Question: I've attached a screenshot for which the following 'Border' legend applies:
Yellow = 'JPanel' with 'BorderLayout'
Blue = 'JPanel' with 'GridBagLayout'
Fuchsia = 'JPanel' with 'FlowLayout'
There are two panels not blocked out in colors that warrant mentioning:
1) The title panel where the word "Primary" is displayed; this panel is at 'BorderLayout.NORTH' in "Yellow" panel.
2) The image panel where the image of the device is located; this panel is a sibling to "Fuchsia"

"Blue" is at 'BorderLayout.CENTER' in "Yellow" while "Fuchsia" and the image panel are given the following constraints:
'''
GridBagConstraints c = new GridBagConstraints();
c.weightx = 1.0;
c.weighty = 1.0;
c.gridx = 0;
c.gridy = 0;
c.anchor = GridBagConstraints.NORTHWEST;
c.insets = new Insets(0, 10, 0, 0);
c.fill = GridBagConstraints.BOTH;
//"Blue".add(imagePanel, c);
c.weighty = 0.80;
c.gridy = 1;
c.fill = GridBagConstraints.HORIZONTAL;
//"Blue".add("Fuchsia", c);
'''
As you can probably tell from the image, I'm trying to get rid of the "wasted" space in "Blue" right below "Fuchsia". I don't seem to be able to do it with 'GridBagConstraints', so am I just using the wrong 'LayoutManager'? It looks to me like "Blue", who is at 'CENTER' in the 'BorderLayout' is just giving each child 'JPanel' half of the available space and reserving the remainder space instead of contracting upward. What am I missing here? Is this simply a matter of setting a preferred or maximum size on "Fuchsia"? it doesn't seem like that will get me where I want to be, since the border around "Fuchsia" (which is covered by my color coding) is where I want the end of the component to be.
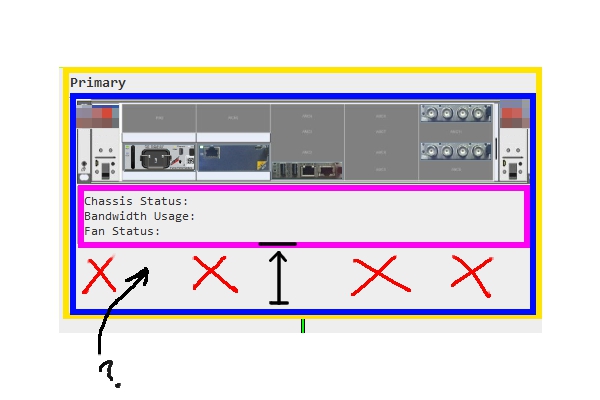
Answer:
Have a look at this output, from this code example :
'''
import java.awt.*;
import javax.swing.*;
public class LayoutTest
{
private void displayGUI()
{
JFrame frame = new JFrame("Layout Test");
frame.setDefaultCloseOperation(JFrame.EXIT_ON_CLOSE);
JPanel contentPane = new JPanel();
contentPane.setOpaque(true);
contentPane.setBackground(Color.YELLOW);
contentPane.setLayout(new BorderLayout(2, 2));
JPanel topPanel = new JPanel();
topPanel.setLayout(new FlowLayout(FlowLayout.LEFT));
JLabel headingLabel = new JLabel("Primary");
topPanel.add(headingLabel);
contentPane.add(topPanel, BorderLayout.PAGE_START);
JPanel centerPanel = new JPanel();
centerPanel.setOpaque(true);
centerPanel.setBackground(Color.BLUE);
centerPanel.setLayout(new GridBagLayout());
GridBagConstraints gbc = new GridBagConstraints();
gbc.anchor = GridBagConstraints.FIRST_LINE_START;
gbc.fill = GridBagConstraints.BOTH;
gbc.weightx = 1.0;
gbc.weighty = 0.2;
gbc.gridx = 0;
gbc.gridy = 0;
JPanel imagePanel = new JPanel();
JLabel imageLabel = null;
try
{
imageLabel = new JLabel(
new ImageIcon(
new java.net.URL(
"http://pscode.org/"
+ "tame/screenshot/"
+ "landscape/slider1.gif")));
}
catch(Exception e)
{
e.printStackTrace();
}
imagePanel.add(imageLabel);
centerPanel.add(imagePanel, gbc);
JPanel detailsPanel = new JPanel();
detailsPanel.setOpaque(true);
detailsPanel.setBackground(Color.WHITE);
detailsPanel.setBorder(
BorderFactory.createEmptyBorder(
5, 5, 5, 5));
detailsPanel.setLayout(new GridLayout(0, 1, 5, 5));
JLabel statusLabel = new JLabel("Chassis Status : ");
JLabel usageLabel = new JLabel("Bandwidth Usage : ");
JLabel fanLabel = new JLabel("Fan Status : ");
detailsPanel.add(statusLabel);
detailsPanel.add(usageLabel);
detailsPanel.add(fanLabel);
gbc.fill = GridBagConstraints.BOTH;
gbc.weighty = 0.8;
gbc.gridx = 0;
gbc.gridy = 1;
gbc.gridheight = 3;
centerPanel.add(detailsPanel, gbc);
contentPane.add(centerPanel, BorderLayout.CENTER);
frame.setContentPane(contentPane);
frame.pack();
frame.setLocationByPlatform(true);
frame.setVisible(true);
}
public static void main(String... args)
{
SwingUtilities.invokeLater(new Runnable()
{
public void run()
{
new LayoutTest().displayGUI();
}
});
}
}
'''